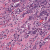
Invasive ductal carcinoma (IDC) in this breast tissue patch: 1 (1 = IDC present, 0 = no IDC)